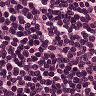
Metastatic tissue present: no